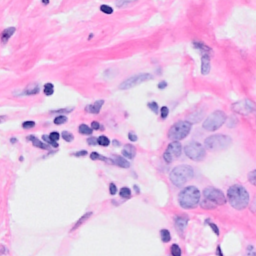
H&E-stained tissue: Breast